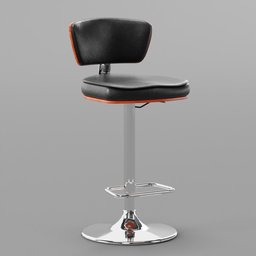
Label: furniture